Question: I'm trying to create a form which prints the input directly beneath it, just like here on Stack Overflow when you write a question. However, since I'm new to Javascript and such, I don't know how to search for the correct function (I don't know the correct name for this technique).
Just a push in the right direction will already be a big help! Thanks!

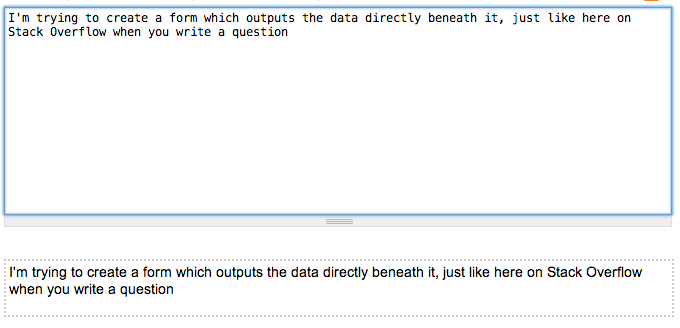
Answer: '''
<!doctype html>
<html>
<head>
</head>
<body>
<script>
function myFunction()
{
var input = document.getElementById('fname')
var div = document.getElementById('text');
div.innerHTML = escape(input.value);
}
</script>
<input type="text" id="fname" onkeyup="myFunction()">
<div id="text"></div>
</body>
</html>
'''